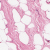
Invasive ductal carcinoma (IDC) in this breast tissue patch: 0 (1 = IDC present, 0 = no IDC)